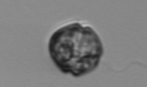
Label: Dinophyceae